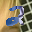
Label: 2